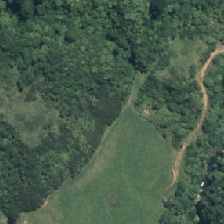
Land cover: grose_broom